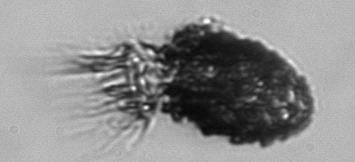
Label: Stenosemella_pacifica